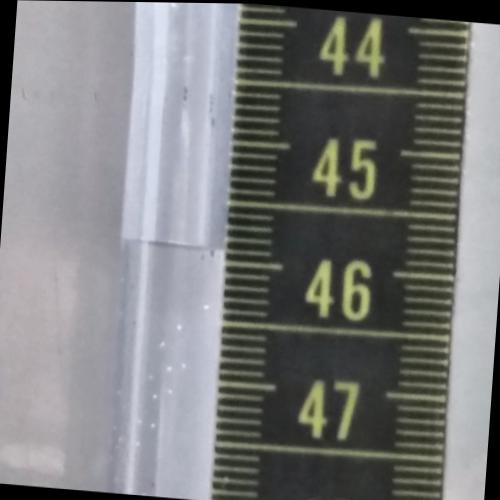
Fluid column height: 45.9 cm